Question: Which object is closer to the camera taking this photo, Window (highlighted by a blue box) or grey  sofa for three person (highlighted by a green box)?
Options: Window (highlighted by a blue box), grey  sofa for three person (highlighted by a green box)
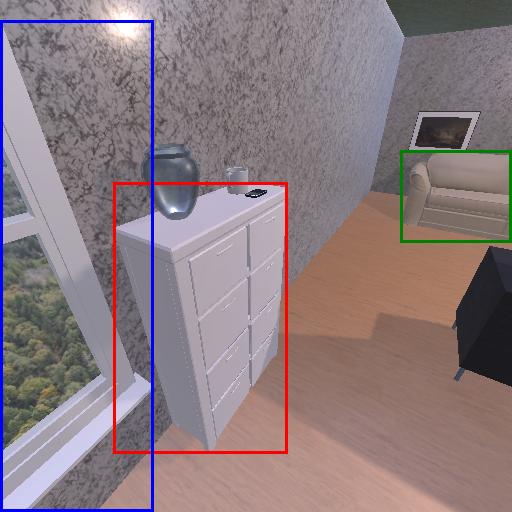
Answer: Window (highlighted by a blue box)